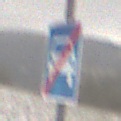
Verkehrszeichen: EndeKraftfahrstrasse
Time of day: Midday
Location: Outdoor (Nature)
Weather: Overcast
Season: Winter
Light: Natural